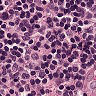
Metastatic tissue present: no